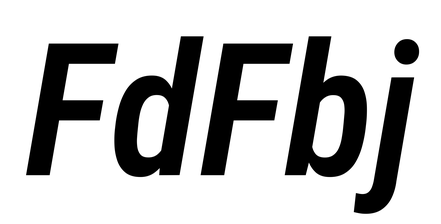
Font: Roboto-Italic_Condensed_SemiBold_Italic